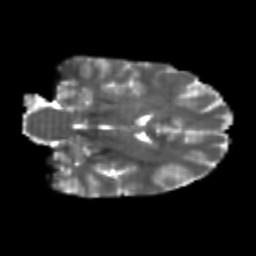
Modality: T2w
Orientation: coronal
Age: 25
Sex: female
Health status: healthy
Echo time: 0.074 s